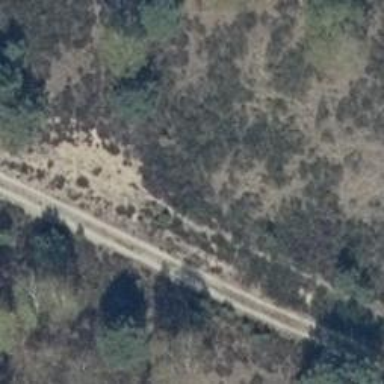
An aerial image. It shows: Sandy track road with grade4 tracktype.